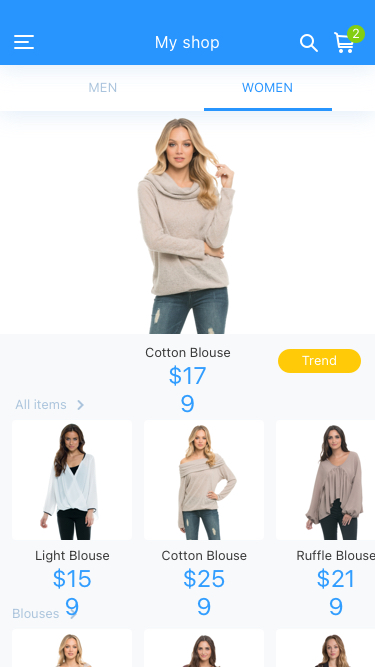
Text in this UI design:
All items
Blouses
Light Blouse
$159
Cotton Blouse
$259
Ruffle Blouse
$219
Cotton Blouse
$179
Men
Women
Trend
2